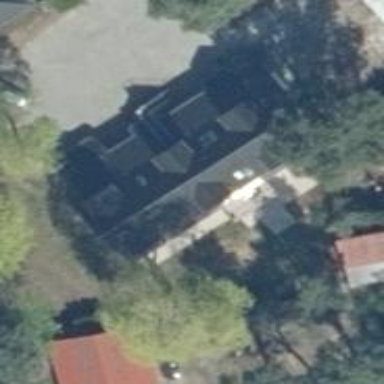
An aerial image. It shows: Semidetached house with gabled roof.